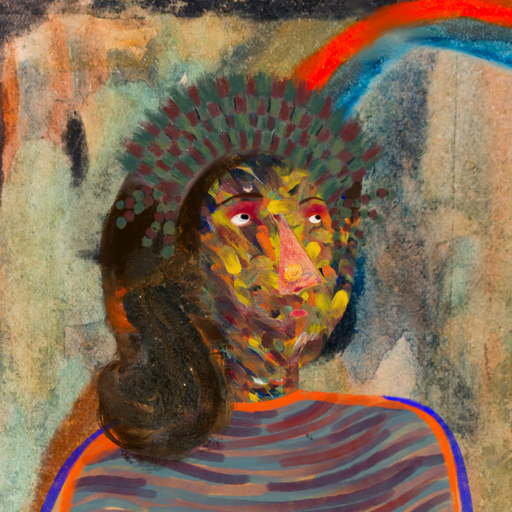
Background: Childish, Head And Neck Side: An_Impression, Face Side: Irani, Bust: Experience, Hair Side: Gypsy_Queen, Head Accessory: After_Raid_Crown, Second Necklace: Blank, Necklace: Blank, Baby: Blank